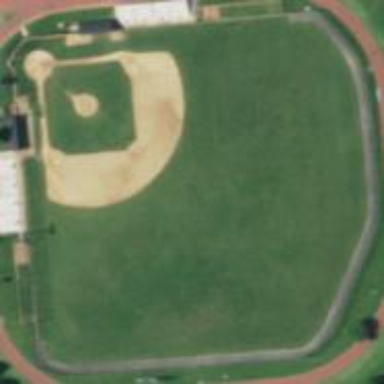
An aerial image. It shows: Baseball pitch for leisure land activities.